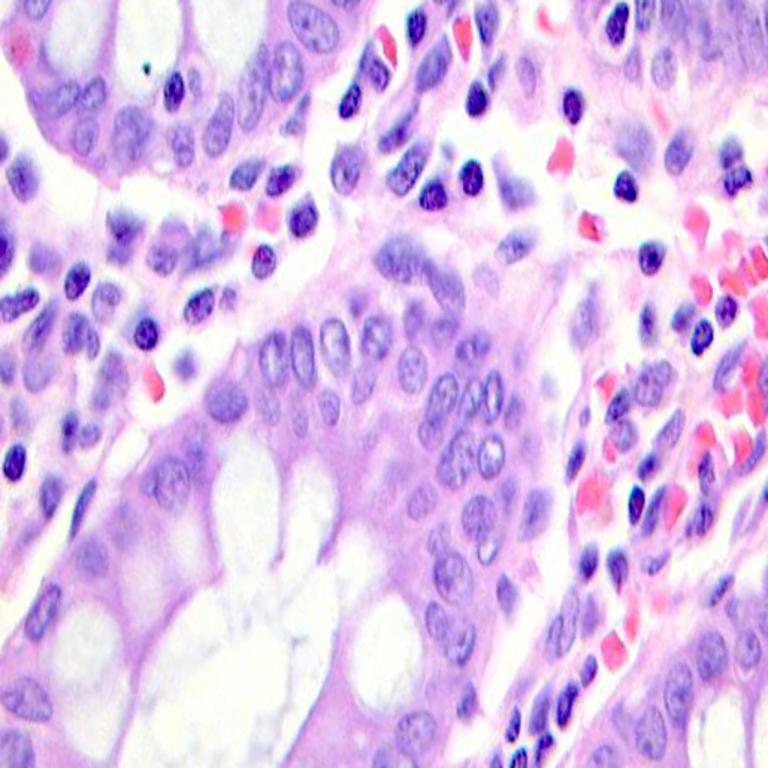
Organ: colon
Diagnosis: benign